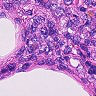
Metastatic tissue present: no